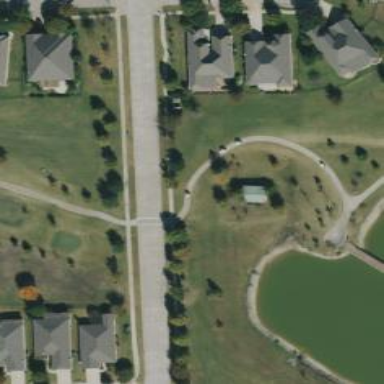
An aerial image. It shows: Path designated for golf carts.